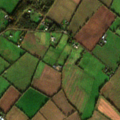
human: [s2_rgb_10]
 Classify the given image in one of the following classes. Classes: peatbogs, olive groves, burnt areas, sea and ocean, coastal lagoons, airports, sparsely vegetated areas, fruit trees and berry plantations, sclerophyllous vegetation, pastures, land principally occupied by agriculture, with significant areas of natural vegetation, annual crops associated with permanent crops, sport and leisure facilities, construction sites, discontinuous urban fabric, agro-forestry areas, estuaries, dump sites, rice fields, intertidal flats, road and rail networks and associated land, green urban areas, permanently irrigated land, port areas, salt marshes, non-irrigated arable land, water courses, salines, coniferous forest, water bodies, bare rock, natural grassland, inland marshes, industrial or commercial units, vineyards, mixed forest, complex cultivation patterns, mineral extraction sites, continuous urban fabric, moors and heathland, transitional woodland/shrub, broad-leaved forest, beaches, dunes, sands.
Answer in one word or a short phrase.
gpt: non-irrigated arable land, pastures